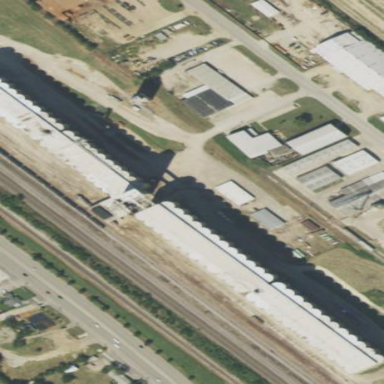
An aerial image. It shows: Silo building.